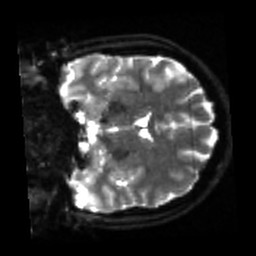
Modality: sbref
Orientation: coronal
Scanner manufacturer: siemens
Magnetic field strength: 3 T
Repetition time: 4 s
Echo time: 0.0594 s